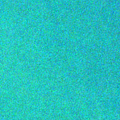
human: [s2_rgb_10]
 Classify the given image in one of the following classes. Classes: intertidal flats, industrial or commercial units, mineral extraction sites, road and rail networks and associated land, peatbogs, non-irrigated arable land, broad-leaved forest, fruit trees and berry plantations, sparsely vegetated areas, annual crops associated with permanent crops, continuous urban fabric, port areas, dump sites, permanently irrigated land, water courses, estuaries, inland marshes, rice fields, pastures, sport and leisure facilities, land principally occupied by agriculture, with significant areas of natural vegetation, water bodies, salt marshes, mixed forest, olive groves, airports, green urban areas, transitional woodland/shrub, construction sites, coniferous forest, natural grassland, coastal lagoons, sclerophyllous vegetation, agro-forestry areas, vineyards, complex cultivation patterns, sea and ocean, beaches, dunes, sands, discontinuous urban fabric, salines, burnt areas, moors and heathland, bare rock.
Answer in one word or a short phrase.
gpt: sea and ocean